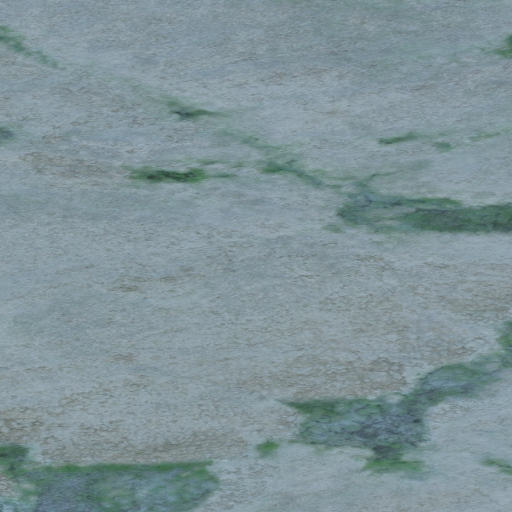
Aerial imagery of mountains in Alaska named Mamagnak Mountains containing only unknown